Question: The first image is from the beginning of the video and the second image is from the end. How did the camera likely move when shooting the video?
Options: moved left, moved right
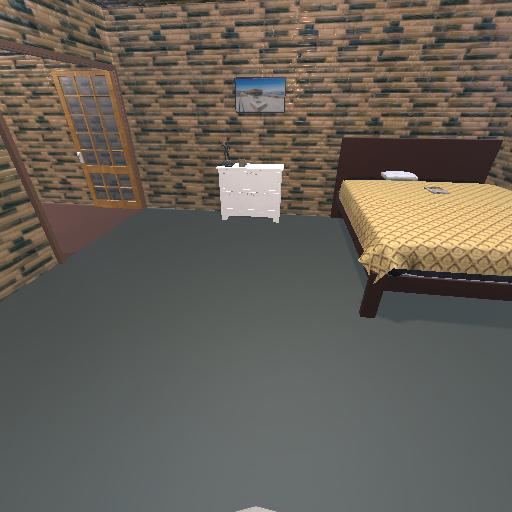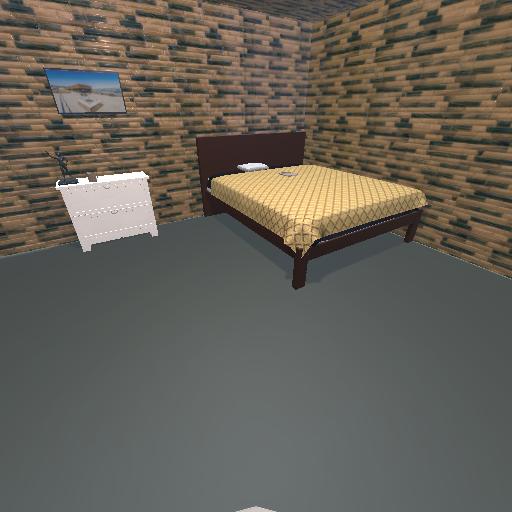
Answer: moved left